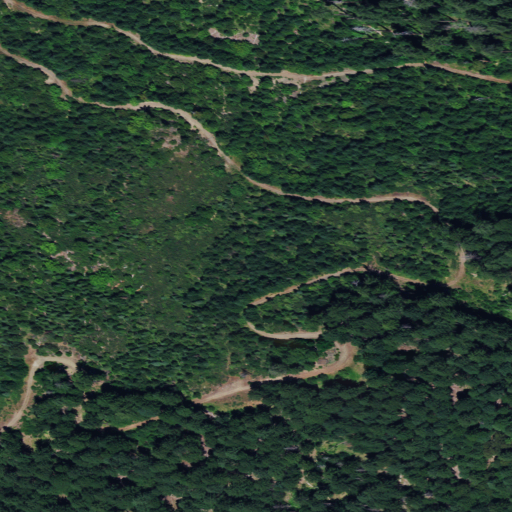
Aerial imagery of ridge(s) in California named Bailey Ridge containing evergreen forest, open development, low intensity development, mixed forest, and shrub